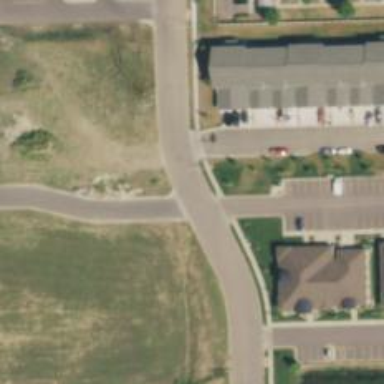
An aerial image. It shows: Residential road.